Aerial crown-view tile of a tropical tree (Barro Colorado Island, Panama), acquired 20240716:
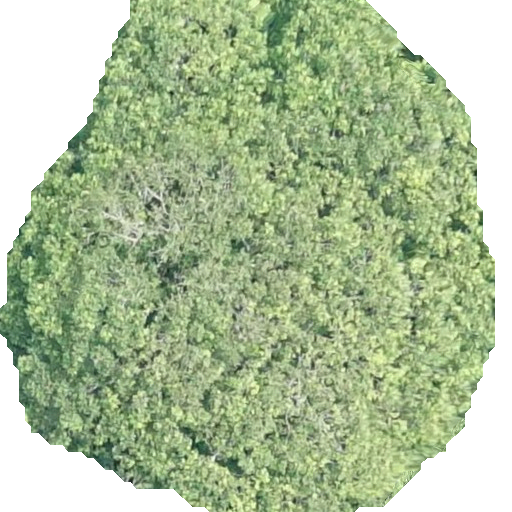
Species: Dipteryx oleifera
GBIF accepted scientific name: Dipteryx oleifera
Crown area: 325.667 m²